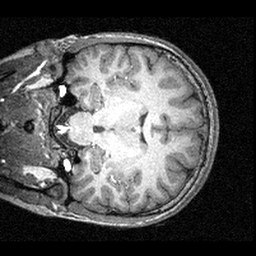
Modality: T1w
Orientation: coronal
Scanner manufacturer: siemens
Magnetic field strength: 3 T
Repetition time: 1.57 s
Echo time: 0.00304 s